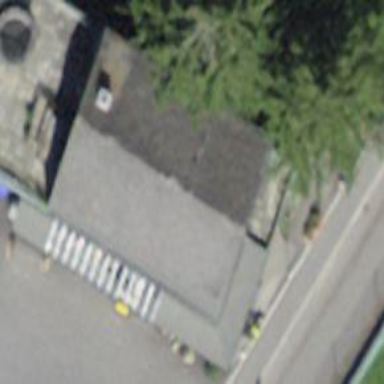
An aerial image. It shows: Convenience shop.